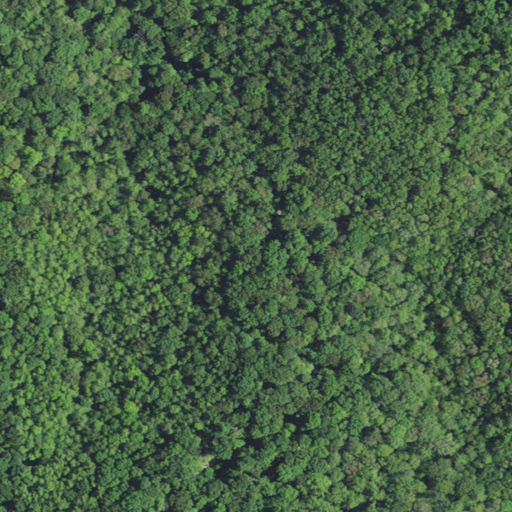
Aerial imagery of gap in Kentucky named Brier Hollow Gap containing deciduous forest and open development